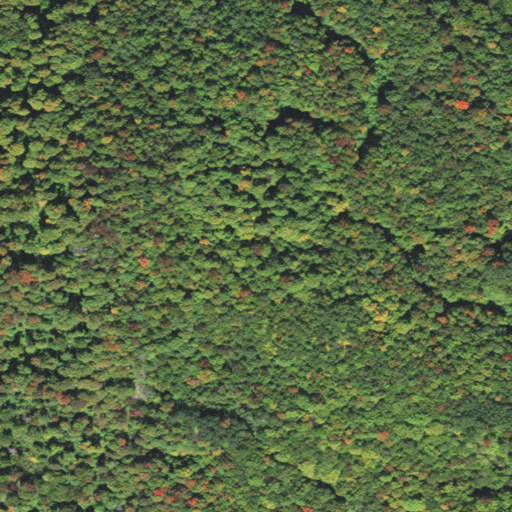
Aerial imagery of mountain in Vermont named Bald Mountain containing deciduous forest and mixed forest